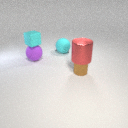
small brown metal cylinder below large red metal cylinder